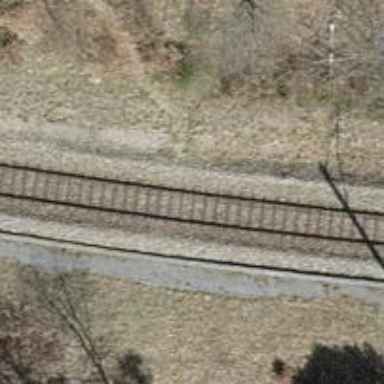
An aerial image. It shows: Uncontrolled railway crossing.